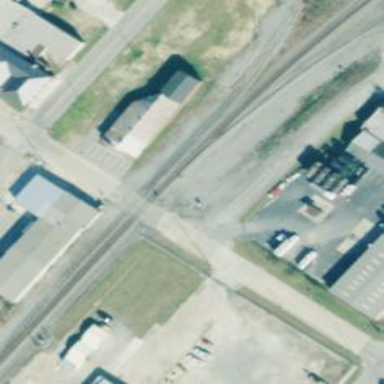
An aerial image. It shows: Track that is still in the pavement.